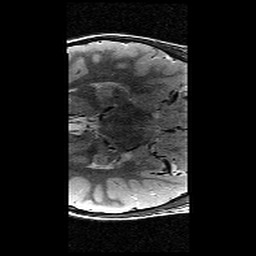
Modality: T2w
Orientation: axial
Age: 9
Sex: female
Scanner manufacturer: siemens
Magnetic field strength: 3 T
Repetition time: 9.23 s
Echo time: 0.067 s